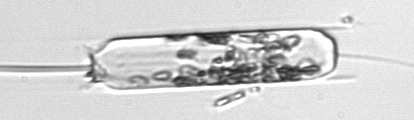
Label: Ditylum_brightwellii